Жёсткий невесомый стержень подвешен к потолку за свои концы двумя невесомыми пружинами $A$ и $B$, а груз $D$ соединён со стержнем невесомой пружиной $C$. Коэффициенты жёсткости $A$, $B$ и $C$ равны $k_1$, $k_2$ и $k_3$ соответственно, масса груза равна $m$. Расстояния от точки крепления $C$ до точек крепления $A$ и $B$ равны $a$ и $b$ соответственно. Когда вся система находится в равновесии, стержень практически горизонтален, как показано на рисунке. Блок $D$ может колебаться по вертикали. Пружины $A$ и $B$ считаются всегда вертикальными, сопротивление воздуха не учитывается.
Найдите удлинение каждой пружины, когда система находится в положении равновесия.
Найдите частоту малых вертикальных колебаний груза D.
Как должны быть связаны $a$ и $b$ , чтобы частота колебаний груза была наибольшей? Найдите соответствующее значение частоты.
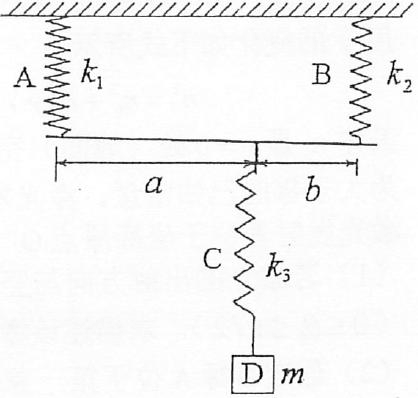
Найдите удлинение каждой пружины, когда система находится в положении равновесия.
Ответ: $\Delta x_A = \cfrac{mgb}{(a+b)k_1}$, $\Delta x_B = \cfrac{mga}{(a+b)k_2}$, $\Delta x_C = \cfrac{mg}{k_3}$.

Найдите частоту малых вертикальных колебаний груза D.
Ответ: $\omega = \sqrt{ \cfrac{(a+b)^2 k_1 k_2 k_3}{m[a^2 k_1 k_3 + b^2 k_2 k_3 + (a+b)^2 k_1 k_2]} }$.

Как должны быть связаны $a$ и $b$ , чтобы частота колебаний груза была наибольшей? Найдите соответствующее значение частоты.
Ответ: $a = \cfrac{k_2}{k_1} b$, $\omega_{max} = \sqrt{ \cfrac{(k_1 + k_2) k_3}{(k_1 + k_2 + k_3) m} }$.
Темы:
T, Механика, Колебания, Китайские, Пружина